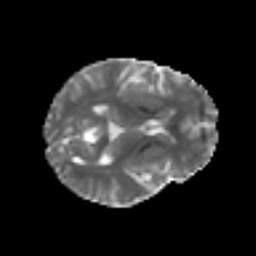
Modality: MD
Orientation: axial
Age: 44
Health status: ill
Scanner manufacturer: philips
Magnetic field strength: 3 T
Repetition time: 9 s
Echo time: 0.127 s